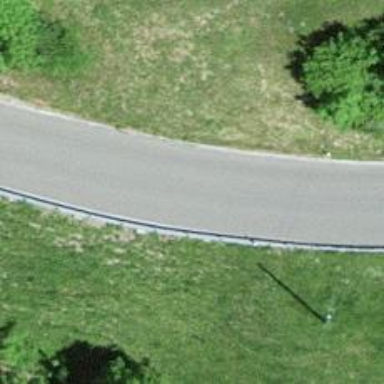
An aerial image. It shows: Tertiary road.